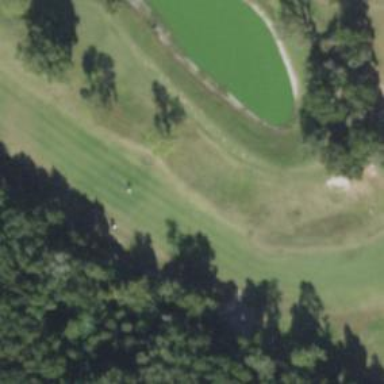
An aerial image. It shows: Golf fairway in the image.